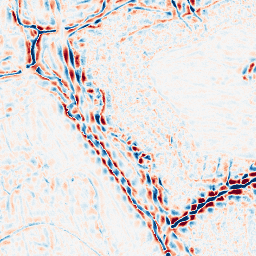
Category: wavelet
Decomposition family: wavelet_biorthogonal
Decomposition parameters: wavelet: bior5.5
level: 3
Upsampling method: quadratic
Upsampling parameters: scale: 8
Upsampling scale: 8